Question: At moment I'm trying to create connection from jenkins to my bitbucket repository, using the git plugin that I've installed in jenkins.
When I enter to the repository URL, I get the following message notification shown in the figure:
"Failed to connect to repository : Command "ls-remote -h git@bitbucket.org:safe2school-ondemand/s2s-android-padres.git HEAD" returned status code 128:
stdout:
stderr: Permission denied (publickey).
fatal: The remote end hung up unexpectedly"

I've install jenkins on apache tomcat container, which is located in a path /srv/apache-tomcat
In the system I have a root ssh-key and I add this key to bitbucket.
I appreciate your support :)
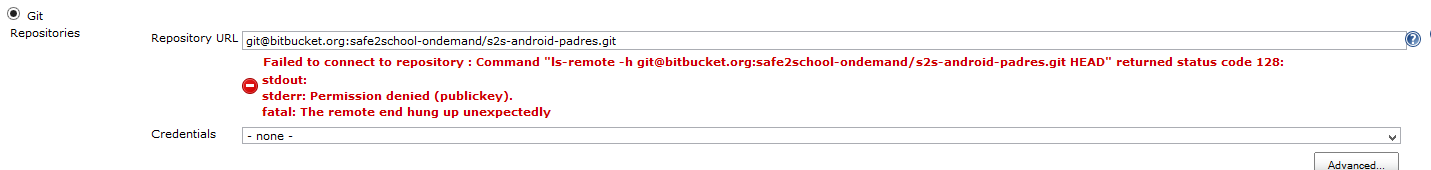
Answer: You can try with user-password authentication credential, this is the alternative way that this plugin gives us.
1. Click 'Add' button.
<URL>
1. Select "User with password" in Kind input.
2. Add bitbucket account credential.
<URL>
1. Enter bitbucket repo url using 'https' protocol.
<URL>
Finally, the absence of errors (like red messages under repo url input) means that the process had success.